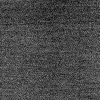
Atmospheric dust classification: dusty